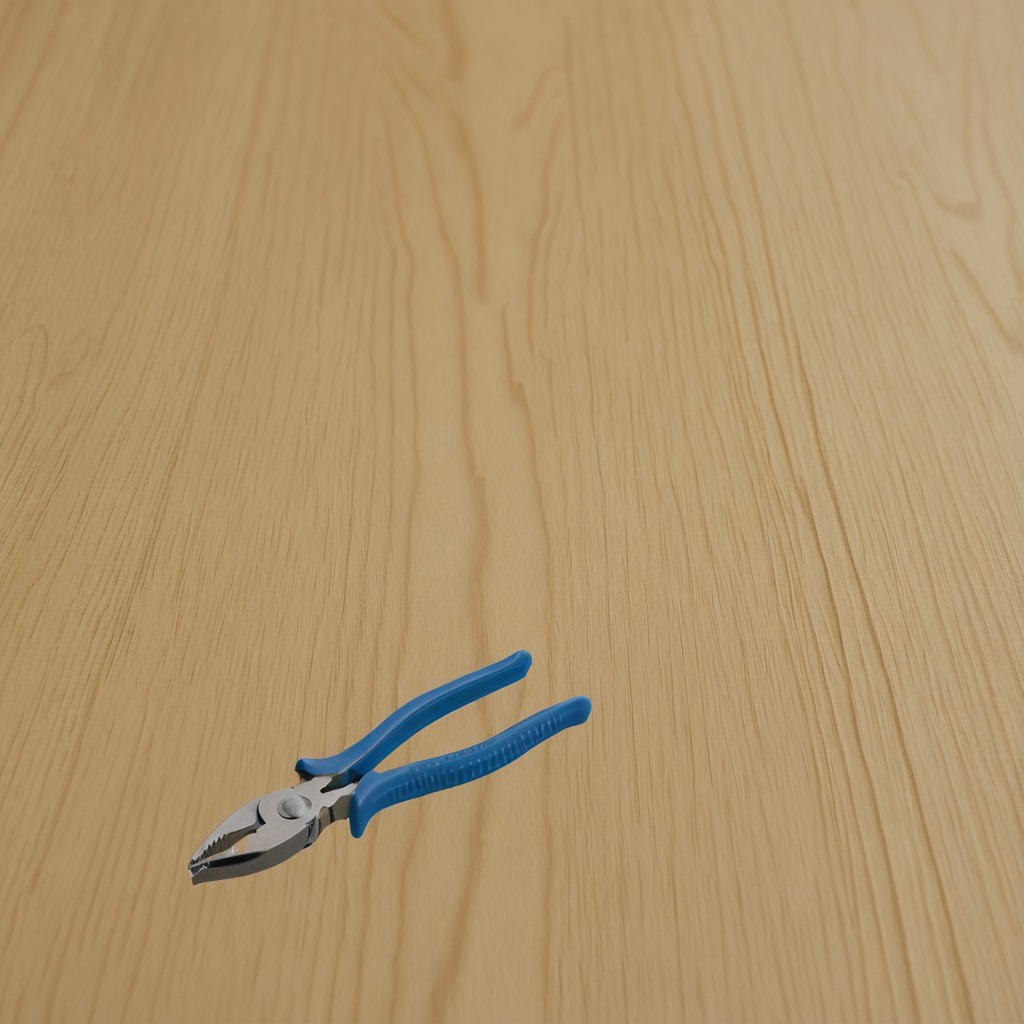
A plier is lying on the plywood surface in a paint workshop lit by afternoon window light.